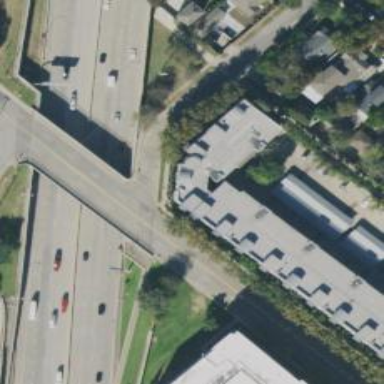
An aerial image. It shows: Secondary road with separate sidewalks.